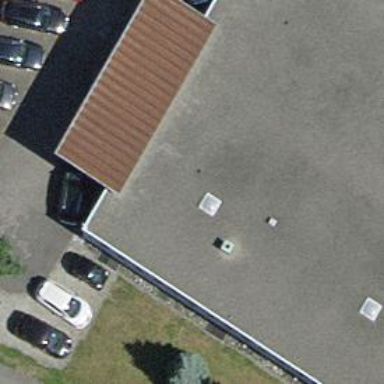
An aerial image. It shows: Shop that sells cars.